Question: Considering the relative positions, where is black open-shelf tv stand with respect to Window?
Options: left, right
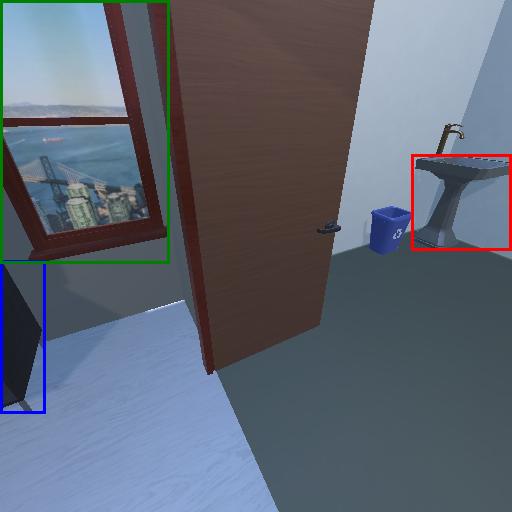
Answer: left